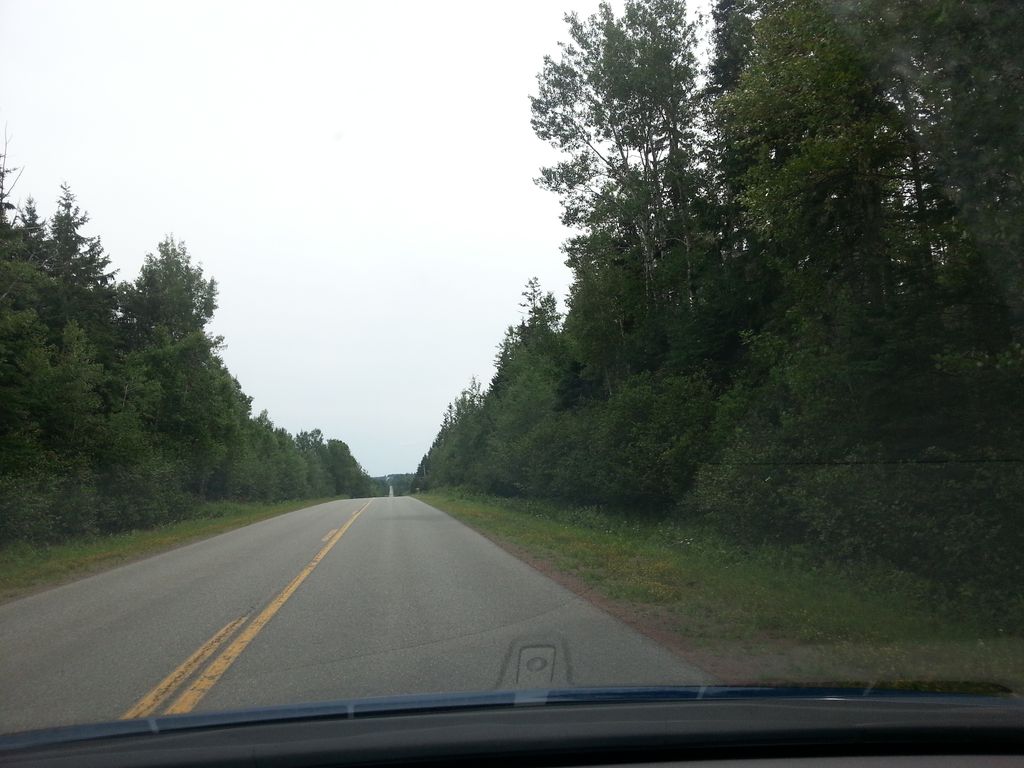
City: charlottetown